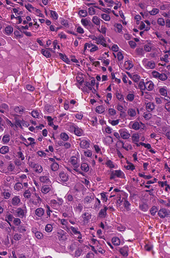
Tumor epithelial tissue: yes
Tumor-associated stroma tissue: no
Normal tissue: no